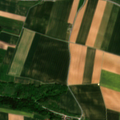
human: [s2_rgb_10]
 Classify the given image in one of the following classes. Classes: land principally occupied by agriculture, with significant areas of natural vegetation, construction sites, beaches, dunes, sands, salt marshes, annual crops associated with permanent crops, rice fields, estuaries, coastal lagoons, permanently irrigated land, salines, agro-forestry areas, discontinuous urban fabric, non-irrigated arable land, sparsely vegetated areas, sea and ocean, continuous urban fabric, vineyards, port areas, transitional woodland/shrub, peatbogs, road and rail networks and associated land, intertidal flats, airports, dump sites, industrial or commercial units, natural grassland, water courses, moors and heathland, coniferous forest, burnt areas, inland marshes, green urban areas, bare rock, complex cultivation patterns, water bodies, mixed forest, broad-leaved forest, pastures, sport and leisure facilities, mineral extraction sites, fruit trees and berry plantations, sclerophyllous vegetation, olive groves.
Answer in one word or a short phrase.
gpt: discontinuous urban fabric, non-irrigated arable land, complex cultivation patterns, broad-leaved forest, coniferous forest